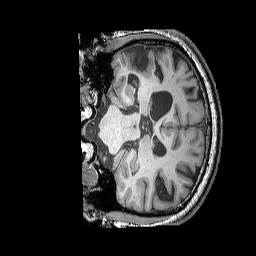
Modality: T1w
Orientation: coronal
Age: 54
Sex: female
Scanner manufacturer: siemens
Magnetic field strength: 3 T
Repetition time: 2.25 s
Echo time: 0.00411 s